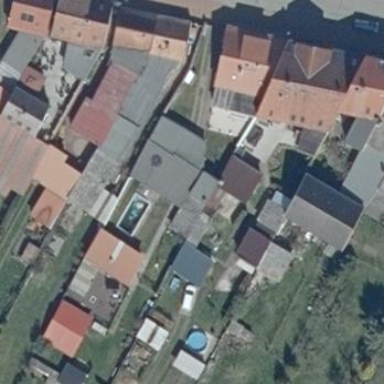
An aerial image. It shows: Simple house.